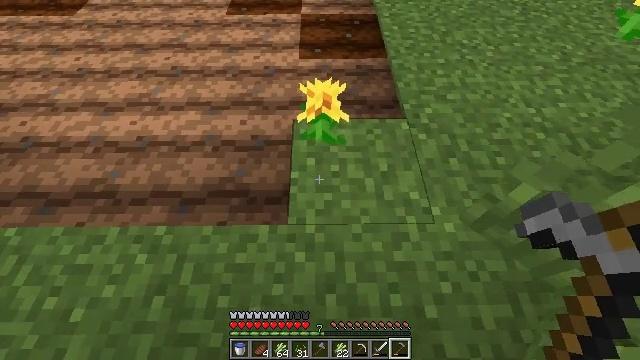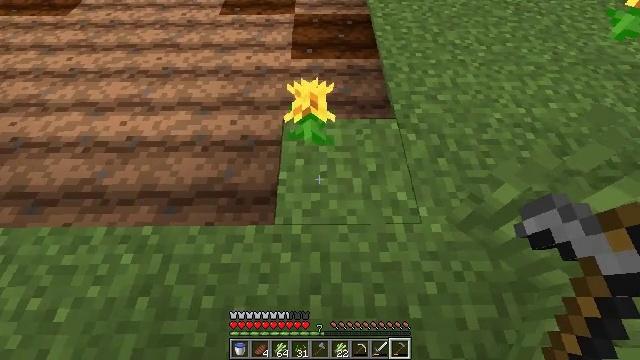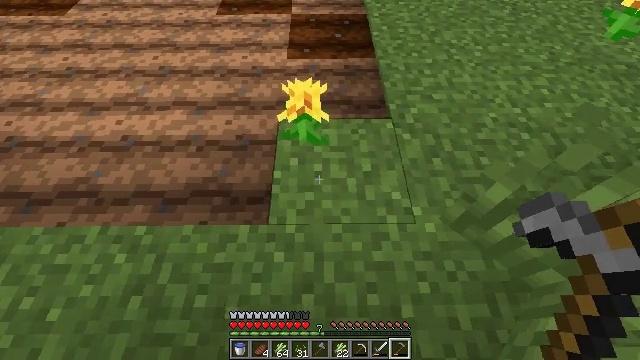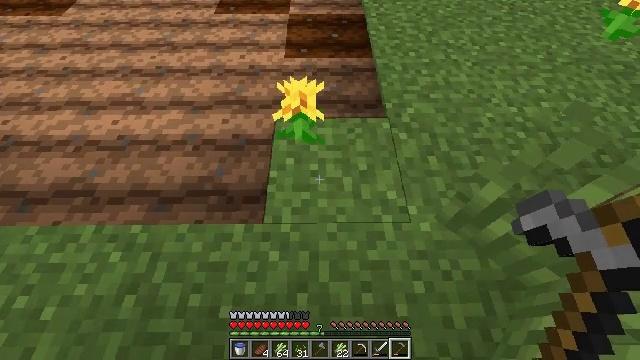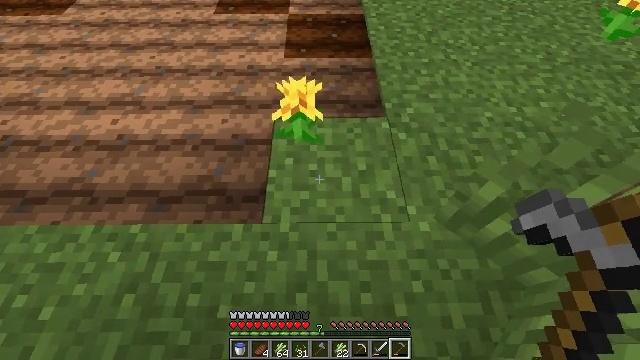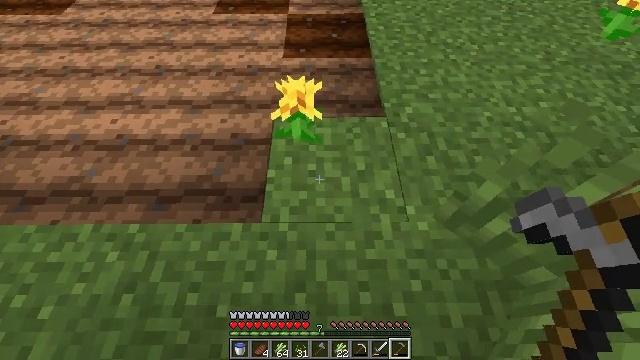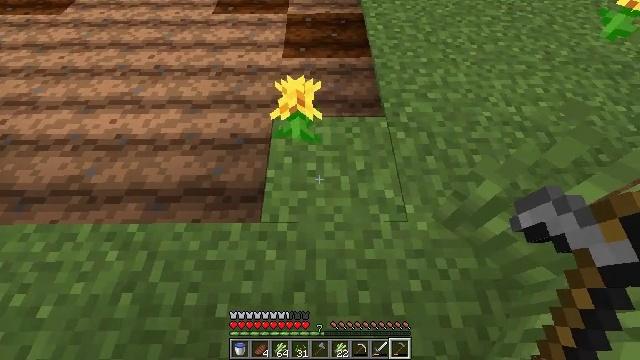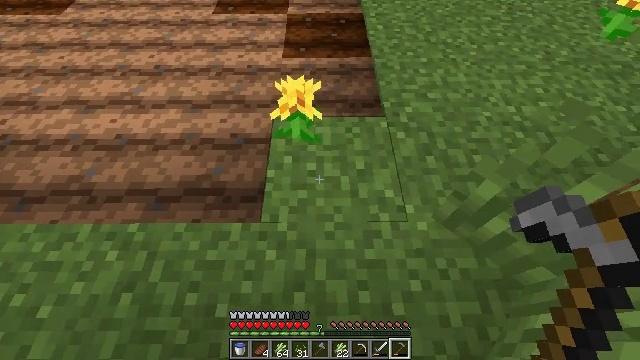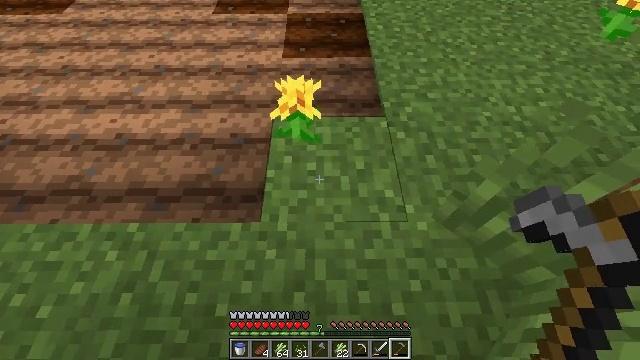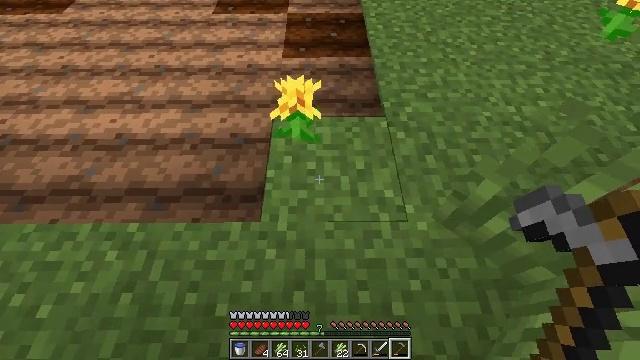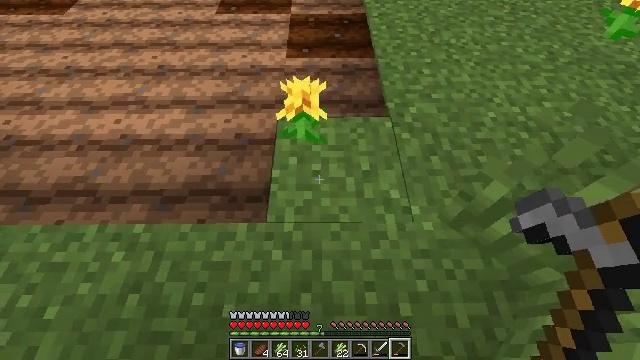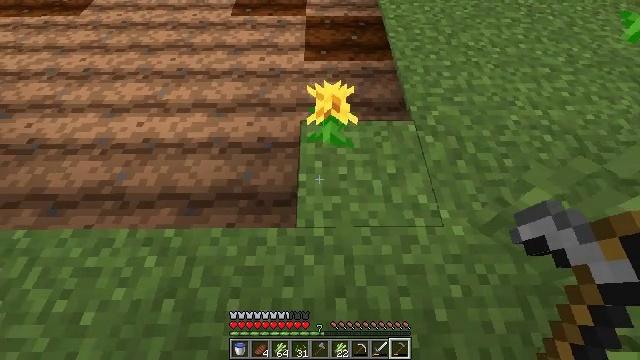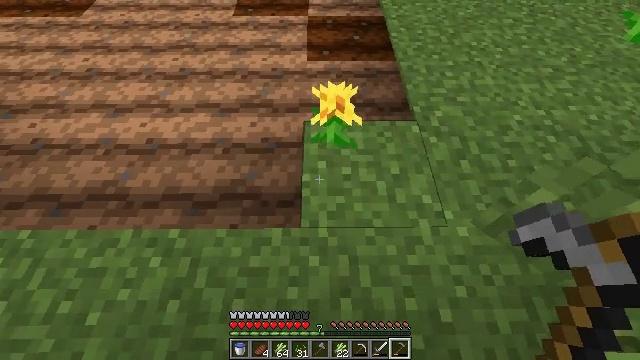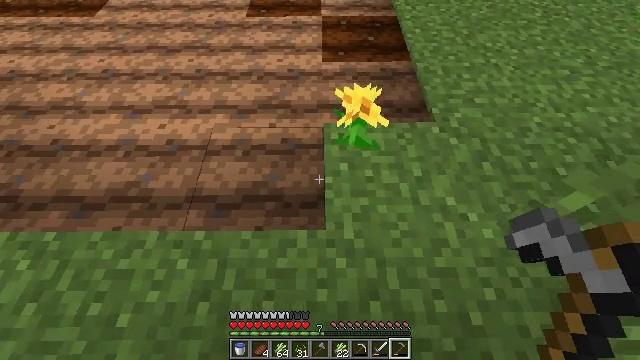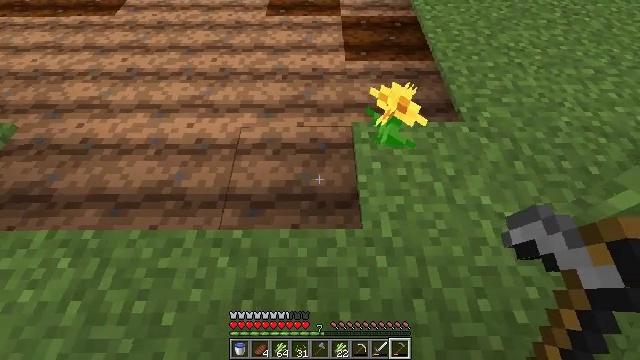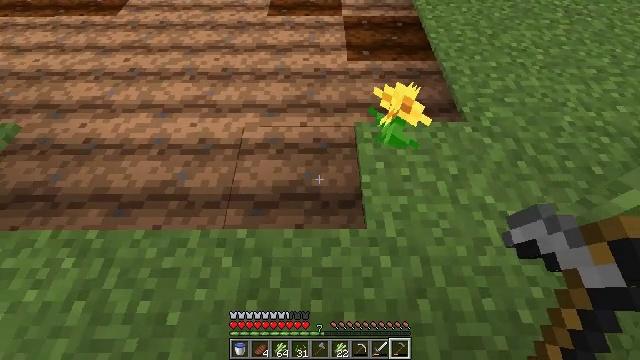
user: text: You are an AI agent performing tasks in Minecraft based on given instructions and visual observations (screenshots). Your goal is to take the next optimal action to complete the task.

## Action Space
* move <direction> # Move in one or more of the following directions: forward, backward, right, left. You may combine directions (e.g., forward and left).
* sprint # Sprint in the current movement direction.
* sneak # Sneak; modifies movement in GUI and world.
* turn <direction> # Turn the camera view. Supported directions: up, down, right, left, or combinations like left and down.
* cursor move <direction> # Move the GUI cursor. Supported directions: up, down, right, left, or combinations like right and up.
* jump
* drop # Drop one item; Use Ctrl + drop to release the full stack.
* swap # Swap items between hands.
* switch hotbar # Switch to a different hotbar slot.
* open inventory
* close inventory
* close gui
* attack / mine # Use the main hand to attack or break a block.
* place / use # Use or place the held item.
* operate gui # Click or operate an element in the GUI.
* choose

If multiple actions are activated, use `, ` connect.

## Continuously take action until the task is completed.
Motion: motion action
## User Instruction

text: Gather dandelions in the field.
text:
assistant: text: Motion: no_op
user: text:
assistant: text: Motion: no_op
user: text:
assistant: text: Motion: no_op
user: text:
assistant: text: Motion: use / place
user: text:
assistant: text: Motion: use / place
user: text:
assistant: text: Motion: no_op
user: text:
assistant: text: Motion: no_op
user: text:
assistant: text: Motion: no_op
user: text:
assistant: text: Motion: no_op
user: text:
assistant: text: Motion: move left
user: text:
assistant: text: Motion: move left
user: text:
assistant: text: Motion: move left
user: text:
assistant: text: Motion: move left
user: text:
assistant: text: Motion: no_op
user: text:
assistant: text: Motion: no_op
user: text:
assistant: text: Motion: no_op
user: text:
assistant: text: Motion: move right
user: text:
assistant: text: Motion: move right
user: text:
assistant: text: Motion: move right
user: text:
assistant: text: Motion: move right
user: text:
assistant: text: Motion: no_op
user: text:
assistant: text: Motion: no_op
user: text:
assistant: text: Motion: turn right and up
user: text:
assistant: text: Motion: turn up
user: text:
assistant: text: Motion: no_op
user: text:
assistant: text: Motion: no_op
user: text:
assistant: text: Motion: turn left and up
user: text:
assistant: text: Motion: turn left and up
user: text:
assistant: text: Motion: turn left and up
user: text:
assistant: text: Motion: no_op